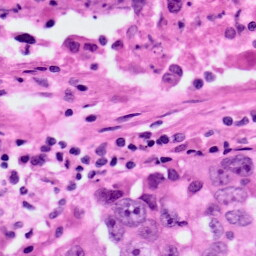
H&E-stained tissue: Lung